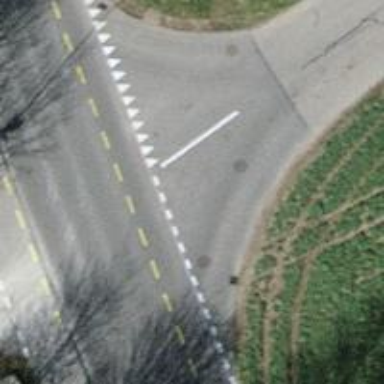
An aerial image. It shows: Road with "give way" sign.